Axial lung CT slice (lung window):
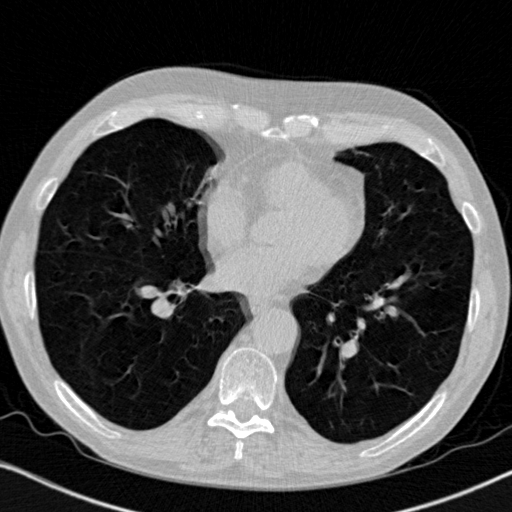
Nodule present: no